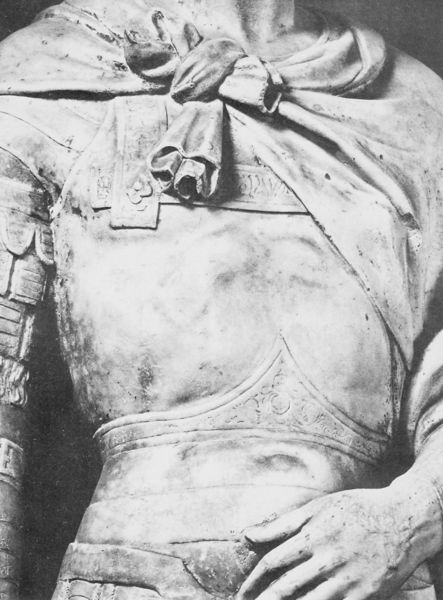
Titel: Hl. Georg
Standort: Florenz, Orsanmichele (EU - I - Toskana)
Schlagwörter: hand, held, mann, umhang, ausschnitt, blume, brust, finger, grau, licht, marmor, gürtel, tuch, schleife, arm, falten, knoten, stein, hals, figur, mantel, stoff, schulter, schuppen, skulptur, statue, detail, bauch, bauchnabel, foto, panzer, rippen, torso, schwarz-weiß, uniform, soldat, schritt, rüstung, brustpanzer, harnisch, hüfte, toga, stark, krieger, skurril, brist